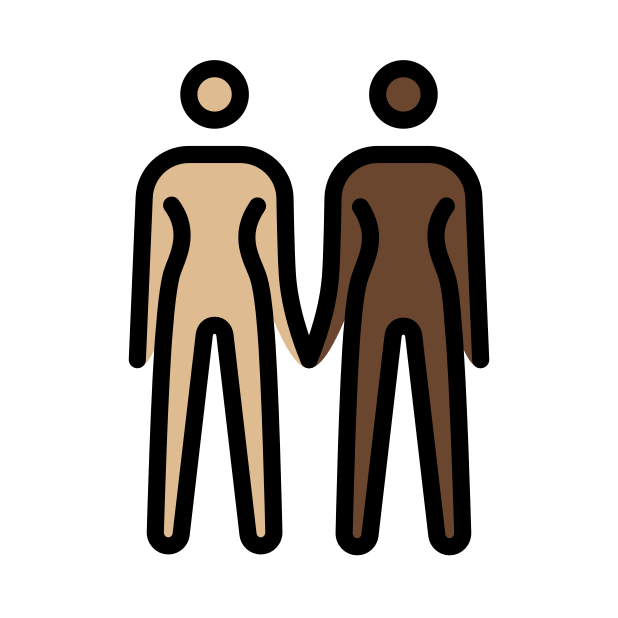
women holding hands: medium-light skin tone, dark skin tone